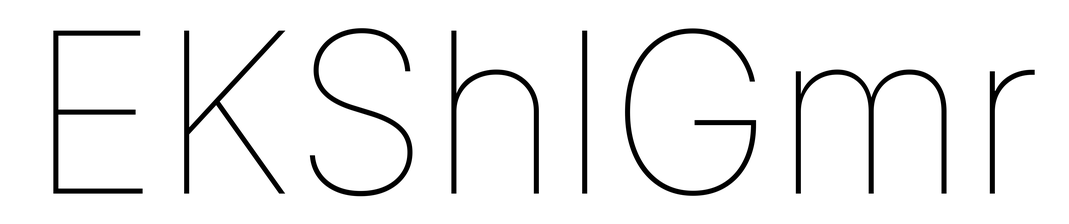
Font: Inter_Thin